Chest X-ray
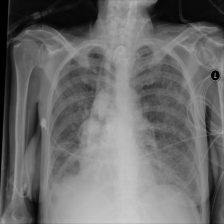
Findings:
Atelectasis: positive
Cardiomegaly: negative
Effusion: negative
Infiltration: negative
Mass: negative
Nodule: negative
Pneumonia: negative
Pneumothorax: negative
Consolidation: negative
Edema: negative
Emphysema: negative
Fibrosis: negative
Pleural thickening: negative
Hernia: negative